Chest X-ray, PA view. Patient: 79 years old, sex F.
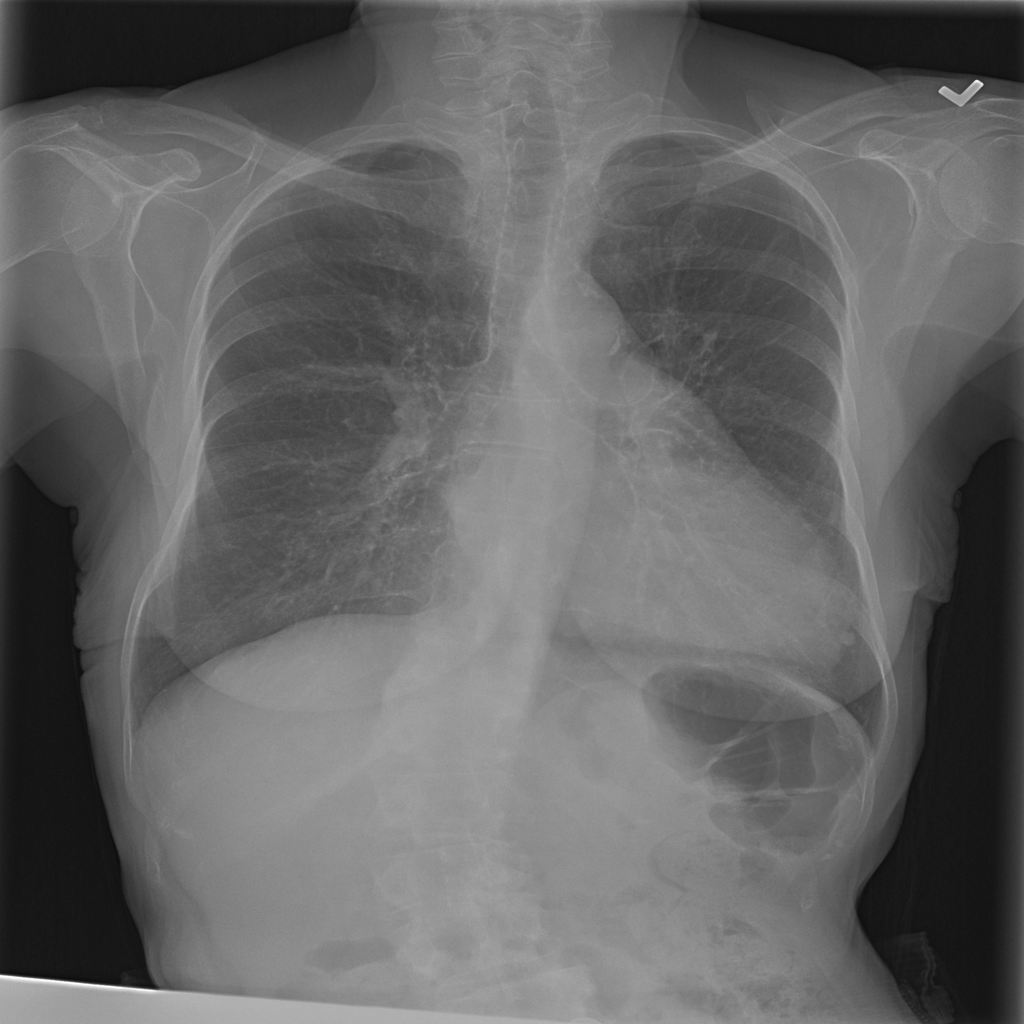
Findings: Cardiomegaly